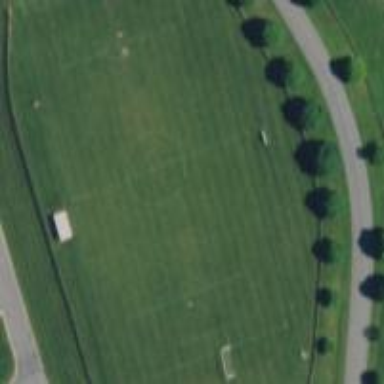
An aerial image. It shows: Multi-sport pitch on leisure land.